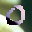
Label: 0